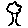
Label: tree